Question: I have a ul element with many li. Some lines (li) are highlighted with yellow background.
I want to add a triangle to the right border. This triangle should looks like an .
Something like this:

<URL>
I tried to draw this triangle with right border, but this not giving me the right shape.
'''
<ul>
<li>not highlighted</li>
<li>not highlighted</li>
<li class="highlighted">HIGHLIGHTED</li>
<li>not highlighted</li>
</ul>
<style>
.highlighted {
border-right: 20px solid red;
}
</style>
'''
Please give a notice on the that one li can contain more the one line, so the height of the line can be changed. Arrow with fixed height (of one line) is good enough.
Is this possible? If yes, how?
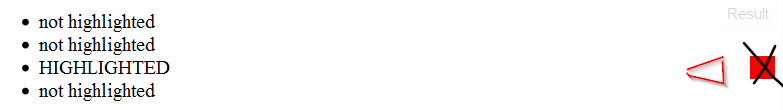
Answer: This should do it (but I doubt you can get outlined arrow without an image - only full).
'''
.highlighted:after {
content: "";
position: absolute;
right: 0;
width: 0;
height: 0;
border-top: 10px solid transparent;
border-bottom: 10px solid transparent;
border-right: 10px solid red;
}
'''
'''
<ul>
<li>not highlighted</li>
<li>not highlighted</li>
<li class="highlighted">HIGHLIGHTED</li>
<li>not highlighted</li>
</ul>
'''
Based on <URL>.